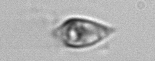
Label: Oxytoxum